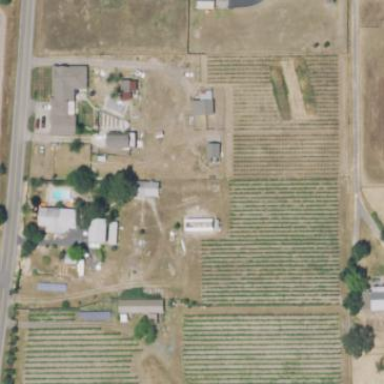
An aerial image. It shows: Vineyard with grape crops.